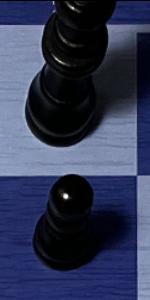
Label: Pawn_Black